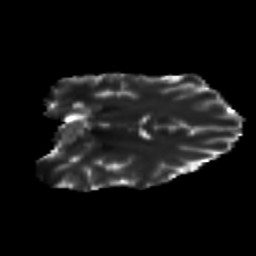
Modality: T2w
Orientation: coronal
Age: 30
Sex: male
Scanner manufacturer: siemens
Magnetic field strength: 3 T
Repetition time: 8.8 s
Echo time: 0.085 s